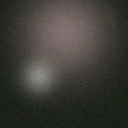
Screen state: off